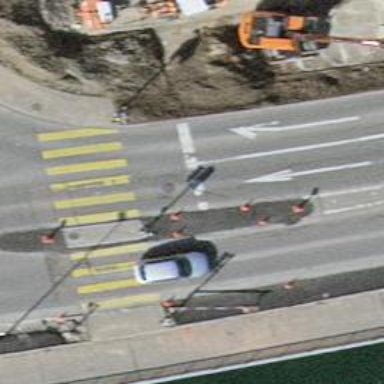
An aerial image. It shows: Road with traffic signals.